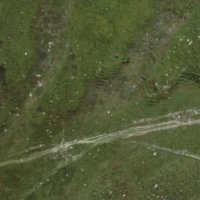
EUNIS habitat code: 26
Species observed at this site:
Hedysarum hedysaroides
Bartsia alpina